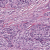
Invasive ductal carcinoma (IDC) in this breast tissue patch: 1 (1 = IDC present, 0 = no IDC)